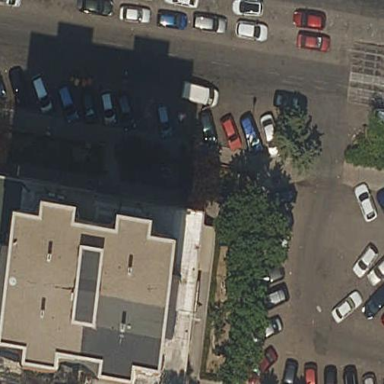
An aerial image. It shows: Commercial building.